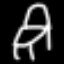
Label: chair